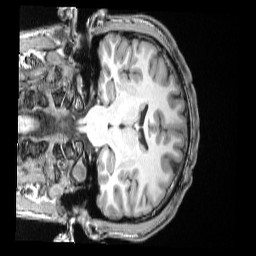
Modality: T1w
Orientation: coronal
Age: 23
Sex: male
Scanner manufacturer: siemens
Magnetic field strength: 3 T
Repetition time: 2 s
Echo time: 0.00339 s